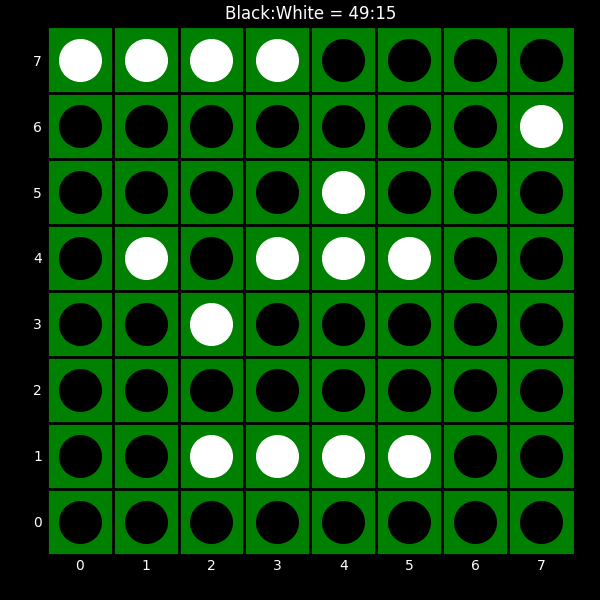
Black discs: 49
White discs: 15